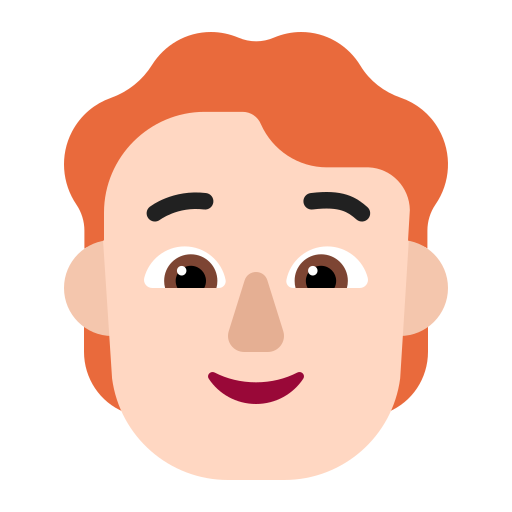
person red hair flat light